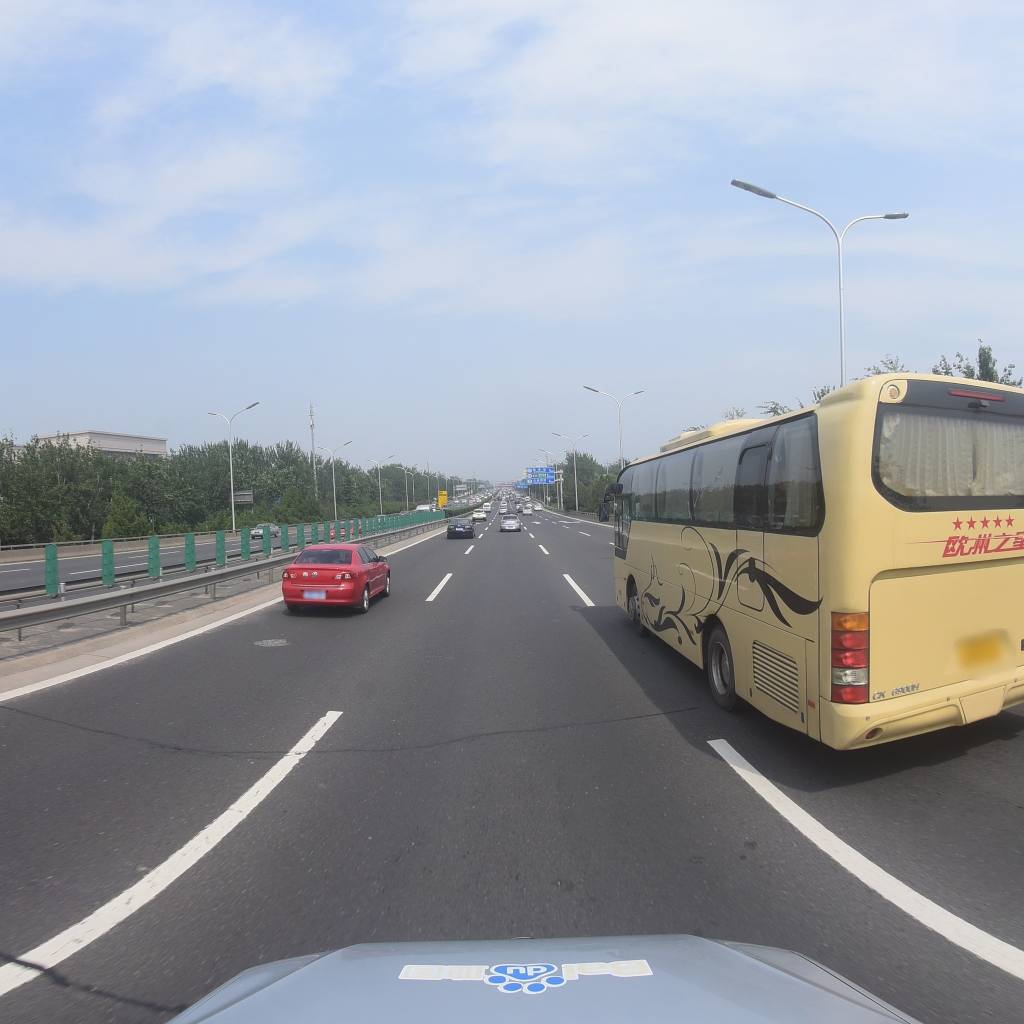
Region: Fengtai
Road damage annotations: transverse patch, transverse patch